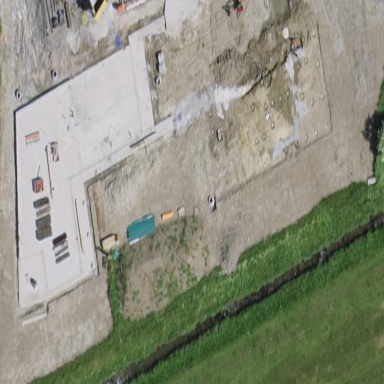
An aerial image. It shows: Kindergarten building.